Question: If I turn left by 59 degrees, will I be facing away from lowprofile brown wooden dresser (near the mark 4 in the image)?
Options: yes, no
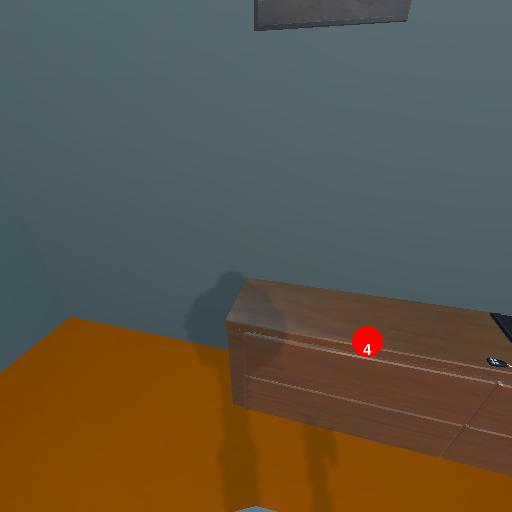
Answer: yes